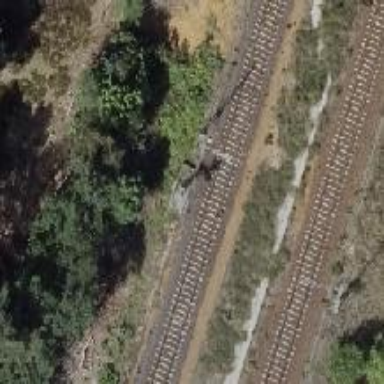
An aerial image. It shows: Railway signal.